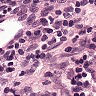
Metastatic tissue present: no